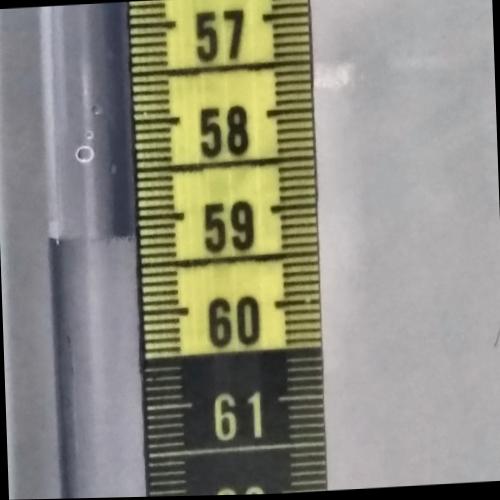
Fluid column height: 59.2 cm